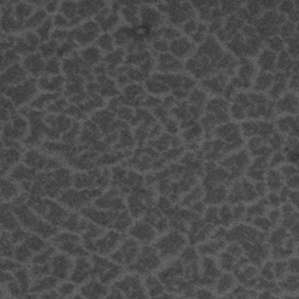
Label: frost